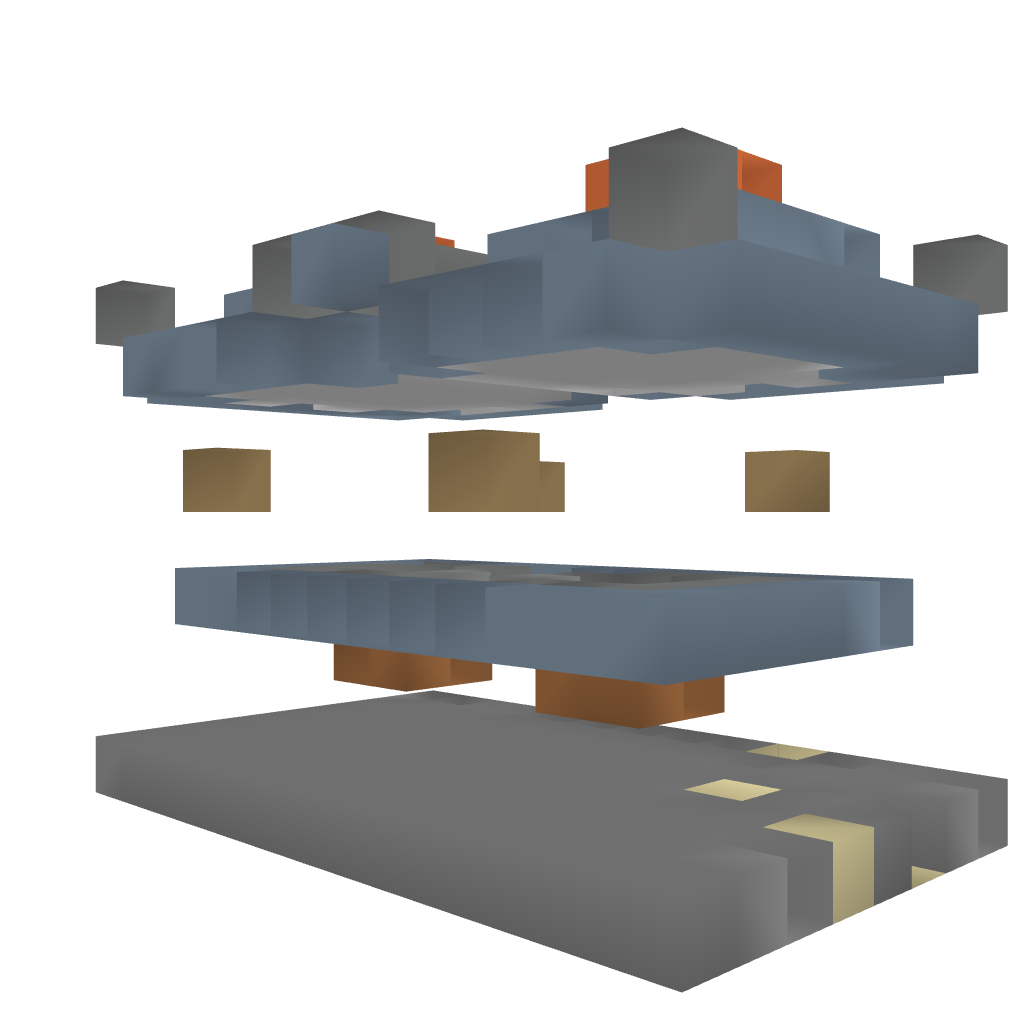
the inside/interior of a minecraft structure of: Brick-Locked Nether Portal